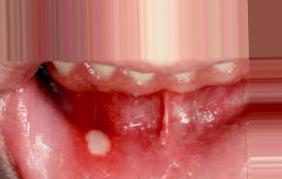
Condition: Mouth Ulcer